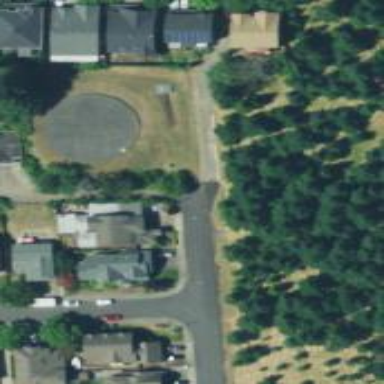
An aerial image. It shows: Residential road with sidewalk on the left.